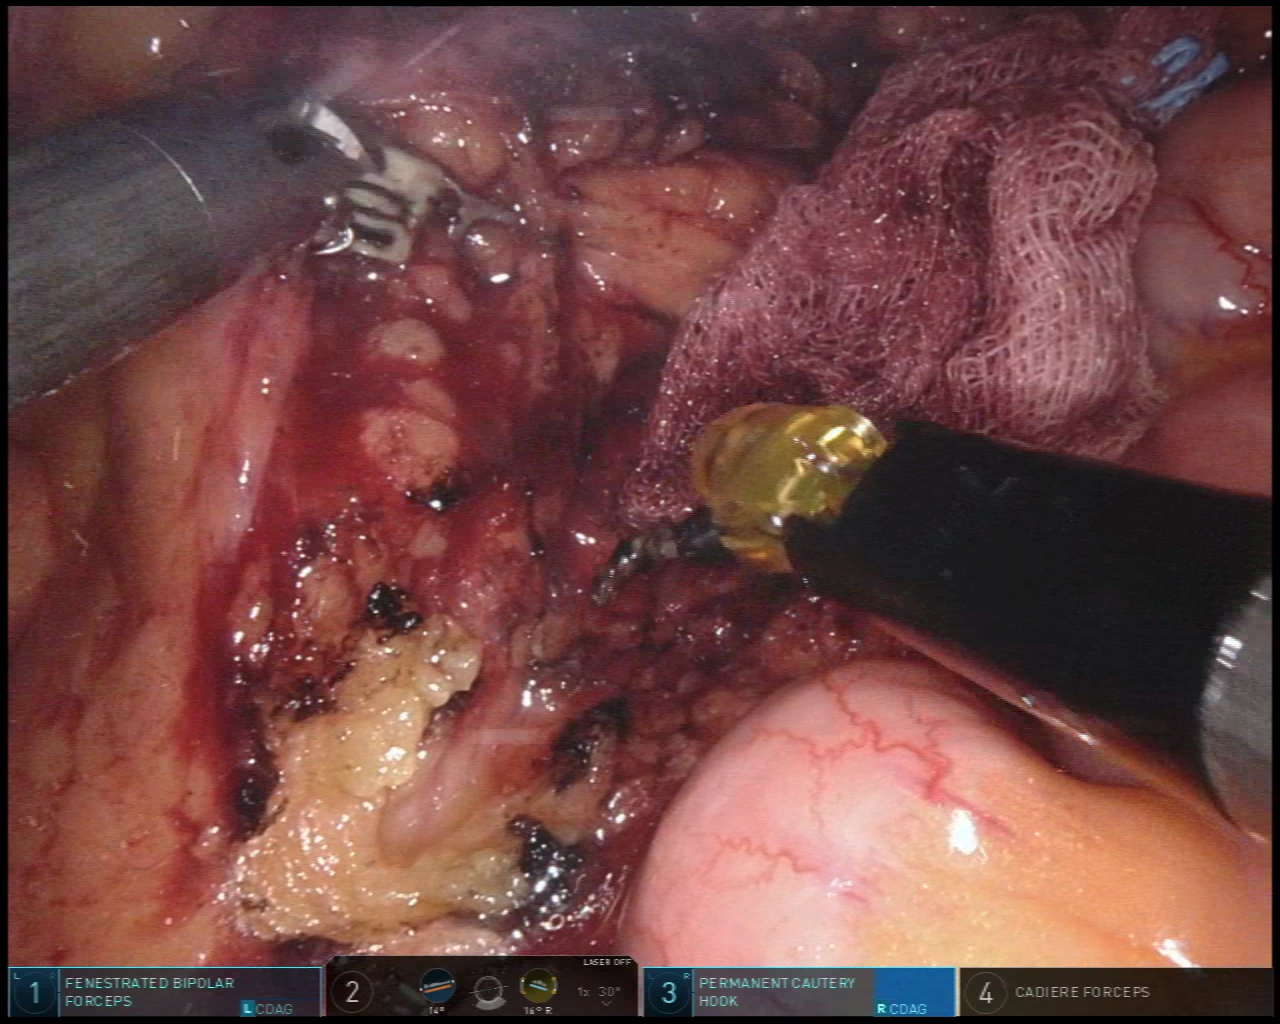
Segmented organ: small_intestine
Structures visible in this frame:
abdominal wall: no
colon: no
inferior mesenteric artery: no
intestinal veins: no
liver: no
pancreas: no
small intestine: yes
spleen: no
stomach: no
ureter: no
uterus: no
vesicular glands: no